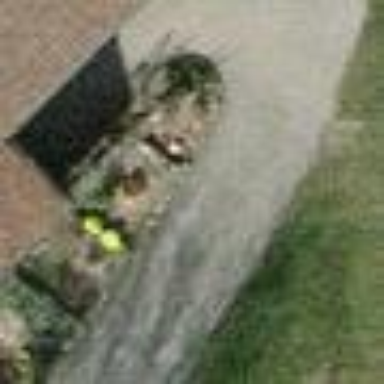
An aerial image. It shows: Garden that is leisure land.